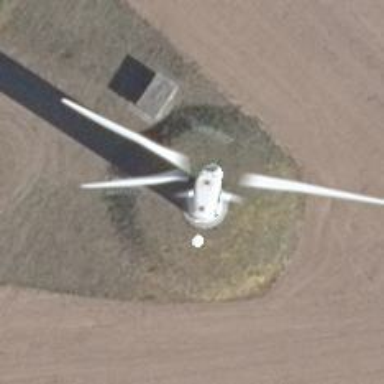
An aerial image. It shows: Wind power generator.